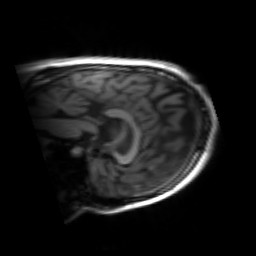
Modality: inplaneT1
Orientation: sagittal
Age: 28
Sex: male
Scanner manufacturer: siemens
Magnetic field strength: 3 T
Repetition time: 1.2 s
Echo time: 0.00251 s